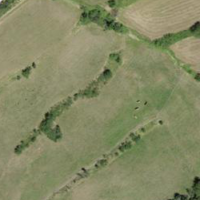
EUNIS habitat code: 24
Species observed at this site:
Coenonympha pamphilus